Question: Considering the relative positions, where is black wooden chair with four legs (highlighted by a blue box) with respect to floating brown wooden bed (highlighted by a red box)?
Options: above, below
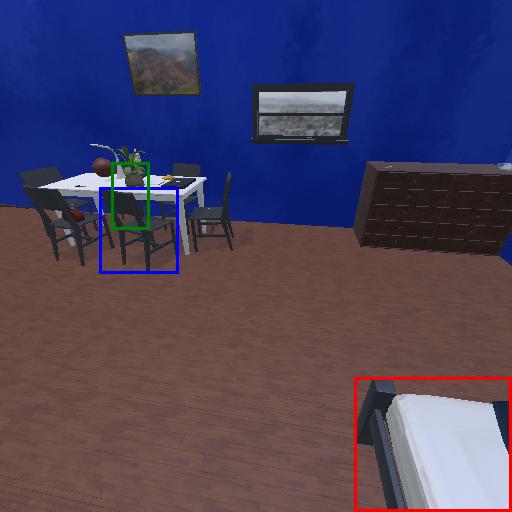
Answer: above